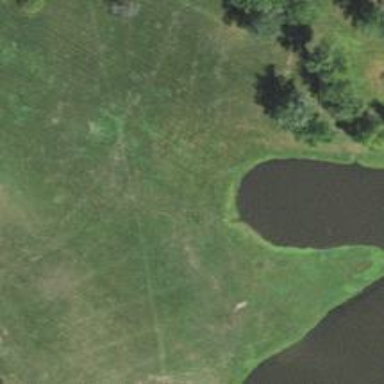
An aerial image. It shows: Disc golf hole.